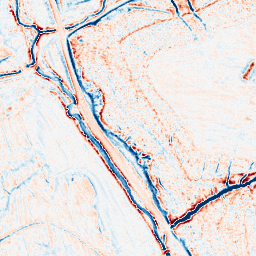
Category: edge_preserving
Decomposition family: anisotropic_diffusion
Decomposition parameters: iterations: 20
kappa: 50
gamma: 0.1
Upsampling method: sinc_hamming
Upsampling parameters: scale: 2
kernel_size: 4
Upsampling scale: 2